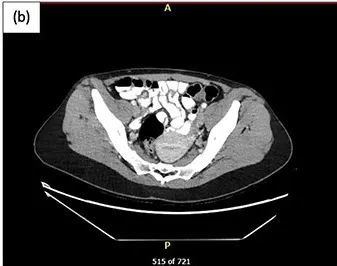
Axial view showing multiple mildly dilated small bowel loops, suspicious for developing SBO, with transition point in the right lower pelvis, where there is possible focal mural thickening, and no perforation; the appendix appeared normal.
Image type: radiology (ct)